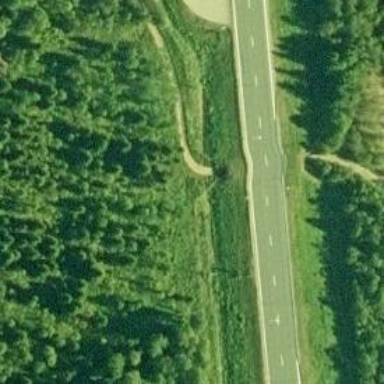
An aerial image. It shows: Path with grade3 tracktype.